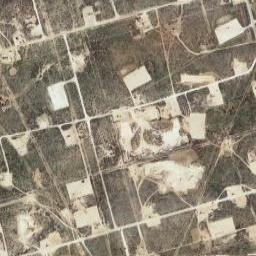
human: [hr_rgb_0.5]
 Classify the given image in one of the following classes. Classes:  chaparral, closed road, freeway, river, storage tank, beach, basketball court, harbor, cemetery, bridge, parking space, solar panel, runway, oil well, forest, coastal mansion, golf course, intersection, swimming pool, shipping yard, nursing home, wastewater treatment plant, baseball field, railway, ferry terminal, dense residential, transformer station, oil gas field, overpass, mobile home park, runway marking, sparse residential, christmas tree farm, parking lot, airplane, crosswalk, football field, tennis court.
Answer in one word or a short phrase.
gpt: oil gas field